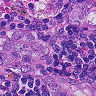
Metastatic tissue present: yes